Question: How can I resolve the following error, it seems he can not find the function AccessibleObjectFromEvent.
I am using version Delphi XE6.
This project list active urls in your browser.
Image

<URL>
Here is my code:
'''
unit Unit1;
interface
uses
Winapi.Windows, Winapi.Messages, System.SysUtils, System.Variants, System.Classes, Vcl.Graphics,
Vcl.Controls, Vcl.Forms, Vcl.Dialogs, Vcl.StdCtrls;
type
TForm1 = class(TForm)
Memo1: TMemo;
procedure FormCreate(Sender: TObject);
procedure FormDestroy(Sender: TObject);
private
{ Private declarations }
procedure AddUrlToMemo;
public
{ Public declarations }
end;
var
Form1: TForm1;
implementation
uses
{ MSAAIntf, } Oleacc, ActiveX;
{$R *.dfm}
type
HWINEVENTHOOK = THandle;
var
UrlVelha: WideString;
Thread: THandle = 0;
ThreadId: DWORD = 0;
procedure WinEventProc(hWinEventHook: HWINEVENTHOOK; event: DWORD; hwnd: HWND;
idObject, idChild: Longint; idEventThread, dwmsEventTime: DWORD); stdcall;
var
vAccObj: IAccessible;
varChild: OleVariant;
vWSName, vWSValue: WideString;
ClassName: String;
Acesso: HResult;
begin
SetLength(ClassName, 255);
SetLength(ClassName, GetClassName(hwnd, PChar(ClassName), 255));
if (ClassName = 'Chrome_WidgetWin_1') then
begin
Acesso := AccessibleObjectFromEvent(hwnd, idObject, idChild, vAccObj, varChild);
If (Acesso = S_OK) and (vAccObj <> nil) then
begin
vAccObj.Get_accName( { CHILDID_SELF } varChild, vWSName);
if (vWSName = 'Address and search bar') then
begin
vAccObj.Get_accValue( { CHILDID_SELF } varChild, vWSValue);
if (vWSValue <> '') and (vWSValue <> '<null>') and (UrlVelha <> vWSValue) then
begin
UrlVelha := vWSValue;
TThread.Synchronize(nil, Form1.AddUrlToMemo);
end;
end;
end;
end;
end;
function Thread_Infinite(param: Pointer): DWORD; stdcall;
var
Msg: TMSG;
vHook: HWINEVENTHOOK;
begin
CoInitialize(nil);
vHook := SetWinEventHook(EVENT_OBJECT_FOCUS, EVENT_OBJECT_VALUECHANGE, 0,
@WinEventProc, 0, 0, WINEVENT_SKIPOWNPROCESS);
while GetMessage(Msg, 0, 0, 0) do
begin
TranslateMessage(Msg);
DispatchMessage(Msg);
end;
if (vHook <> 0) then
UnhookWinEvent(vHook);
CoUninitialize;
Result := 0;
end;
procedure TForm1.FormCreate(Sender: TObject);
begin
Thread := CreateThread(nil, 0, @Thread_Infinite, nil, 0, ThreadId);
end;
procedure TForm1.FormDestroy(Sender: TObject);
begin
if (ThreadId <> 0) then
PostThreadMessage(ThreadId, WM_QUIT, 0, 0);
if (Thread <> 0) then
begin
repeat
if (WaitForSingleObject(Thread, 5000) <> WAIT_TIMEOUT) then
Break;
CheckSynchronize;
until False;
CloseHandle(Thread);
end;
end;
procedure TForm1.AddUrlToMemo;
begin
if (Memo1 <> nil) and (not (csDestroying in ComponentState)) then
Memo1.Lines.Add(UrlVelha);
end;
end.
'''
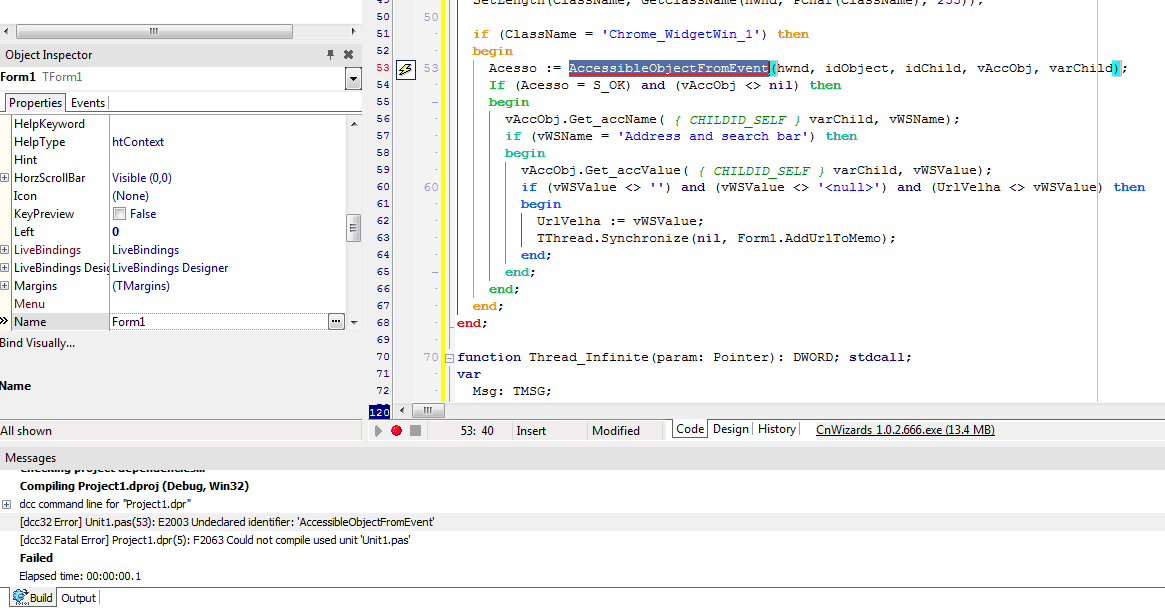
Answer: The function <URL> is part of 'Oleacc.dll', to use it add the definition to your declarations.
'''
function AccessibleObjectFromEvent( hWnd :HWND;
dwObjewctID :DWORD;
dwChildID :DWORD;
out pAcc :IAccessible;
out pVarChild :OleVariant
):HResult; stdcall; external 'OLEACC.DLL';
'''